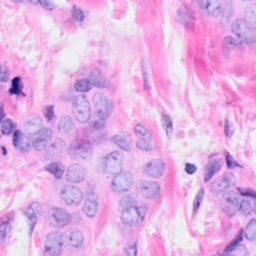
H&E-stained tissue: Breast